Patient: sex M, age 17
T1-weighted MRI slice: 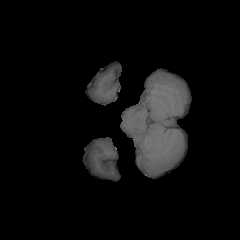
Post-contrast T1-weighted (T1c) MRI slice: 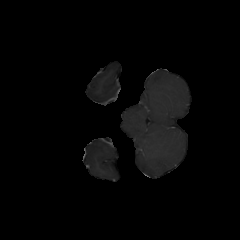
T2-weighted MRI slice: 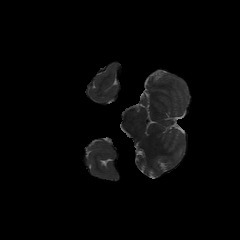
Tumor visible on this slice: no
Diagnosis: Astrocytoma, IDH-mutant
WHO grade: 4